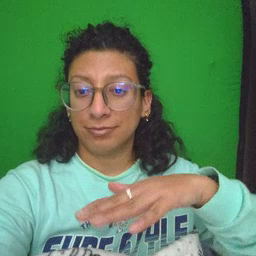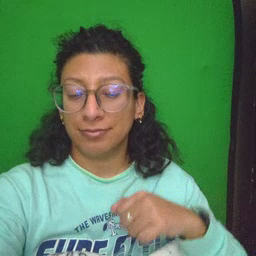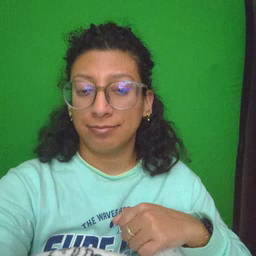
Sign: on